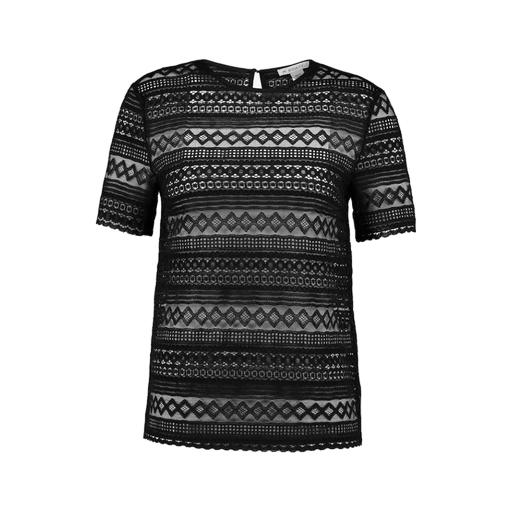
black geo-print t-shirt only macy, black lace t-shirt, black petite lace ladder blouse, white background